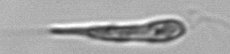
Label: Euglena